Field crop: tomato
Growth stage: 1
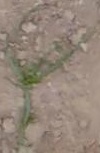
Species: cyperus